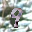
Label: 9